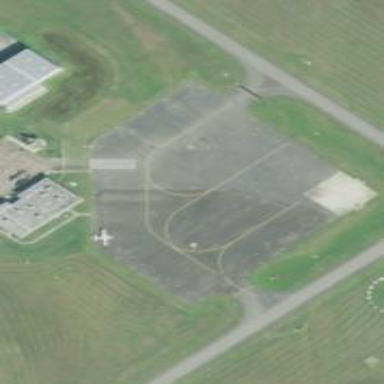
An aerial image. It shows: Image of taxiway at airport.